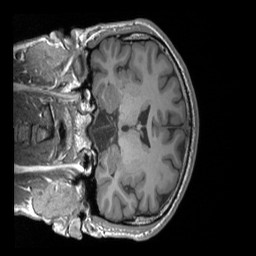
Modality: T1w
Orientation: coronal
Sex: male
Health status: ill
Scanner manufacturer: siemens
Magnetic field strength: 3 T
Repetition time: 1.66 s
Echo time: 0.00254 s